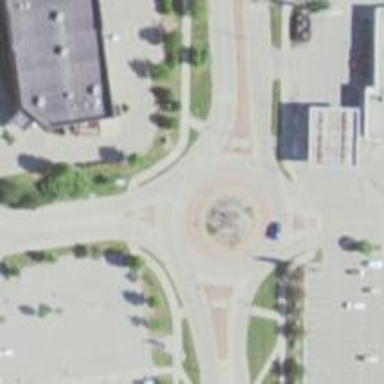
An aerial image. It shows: Secondary road leading to roundabout.